Два тонких одинаковой длины из одного и того же материала с сопротивлениями $R$ и $2R$ образуют кольцо диаметром $D$, соединяясь в точках $P$ и $Q$, как показано на рисунке. В области внутри кольца существует однородное магнитное поле, перпендикулярное ему и направленное от наблюдателя, а его индукция линейно увеличивается со временем, и $\frac{\mathrm{d}B}{\mathrm{d}t}=b=\text{const}$. Известно, что ЭДС, индуцированная при этом в кольце, распределена по нему равномерно. $M$ и $N$ — две точки на кольце, и длина дуги $MN$ равна половине полуокружности $PMNQ$.
Найдите напряжение $U_M-U_N$ между этими точками.
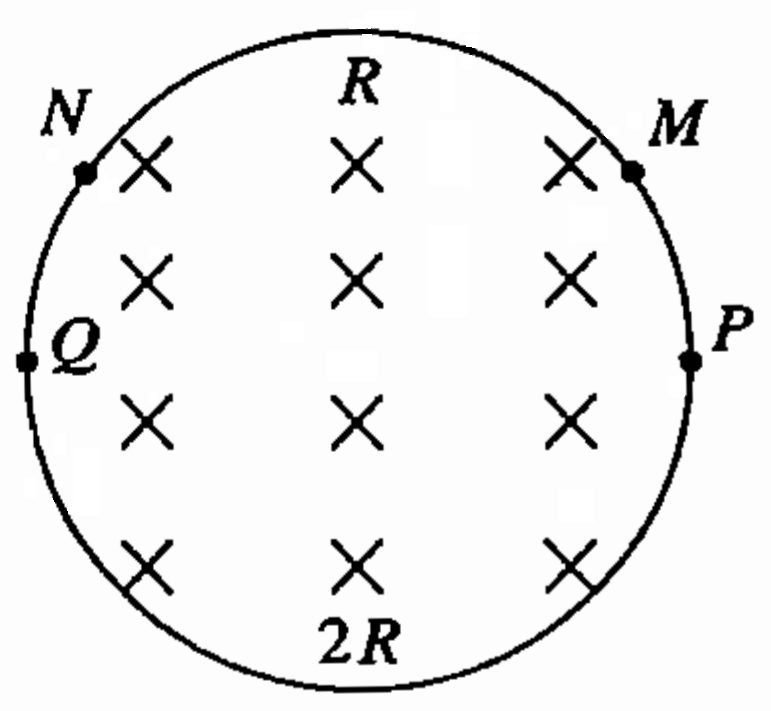
Ответ: \[U_M-U_N=-\frac{\pi D^2b}{48}.\]
Темы:
T, Электромагнетизм, Электромагнитная индукция, Китайские